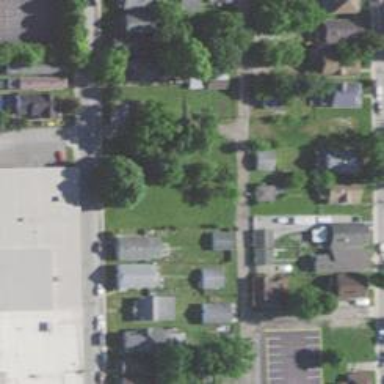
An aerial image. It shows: Alleyway designated as service road.